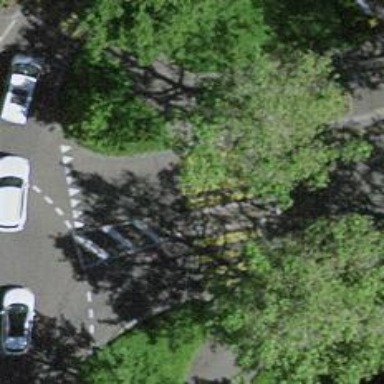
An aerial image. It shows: Uncontrolled zebra crossing on the road.